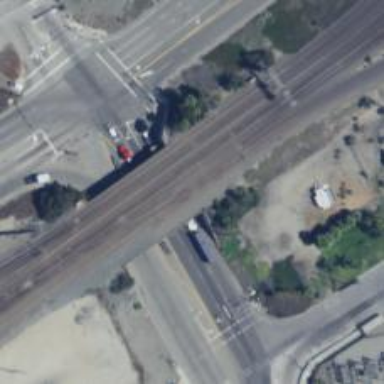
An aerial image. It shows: Railway bridge over siding rail service.